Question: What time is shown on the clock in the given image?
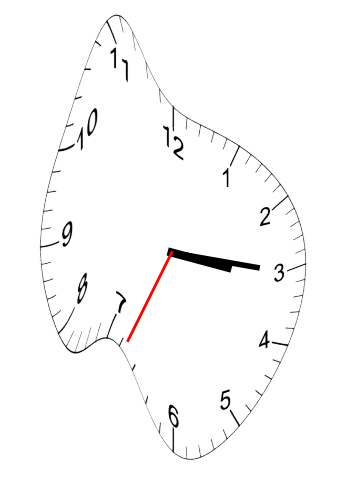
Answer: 03:15:34